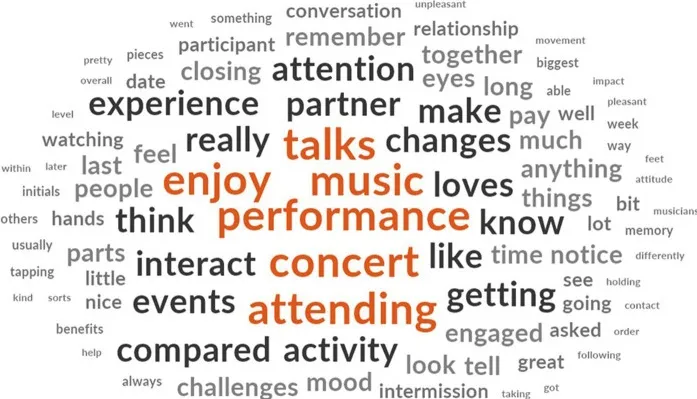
Word cloud generated from care-partner interviews.
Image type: chart (chart)